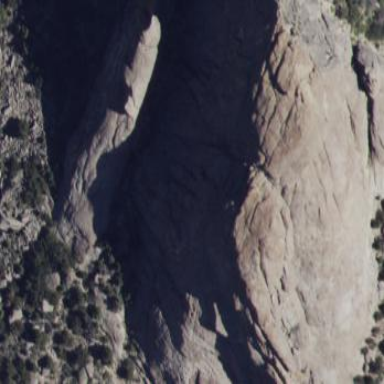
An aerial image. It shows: Landscape dominated by bare rock.